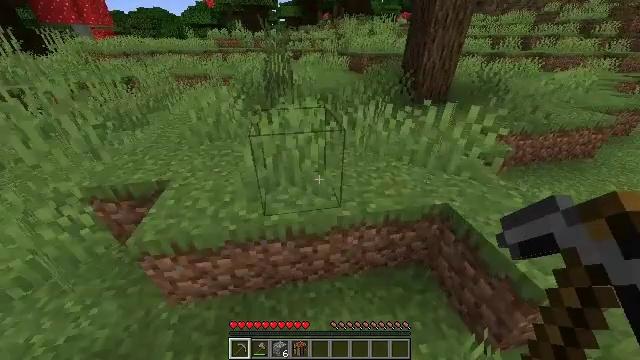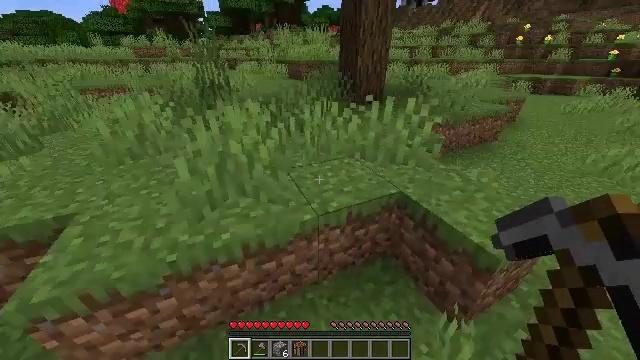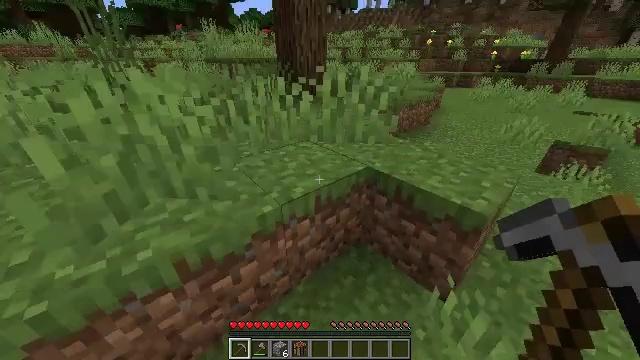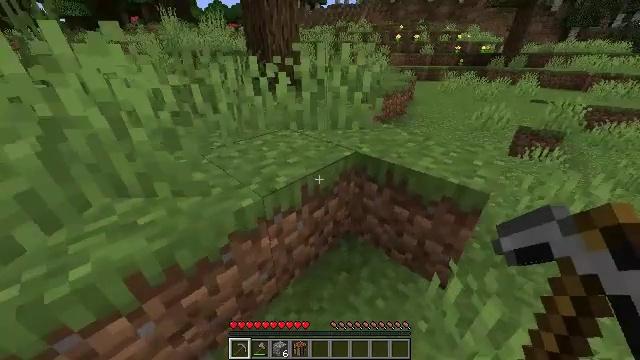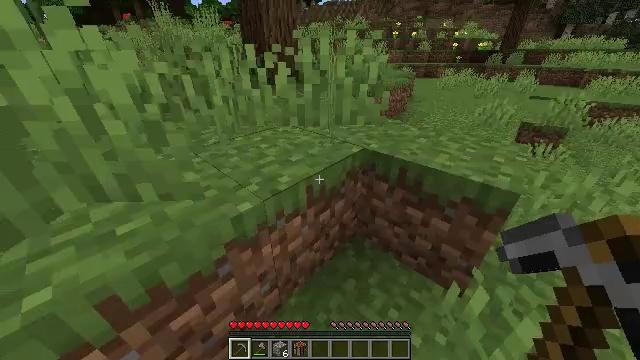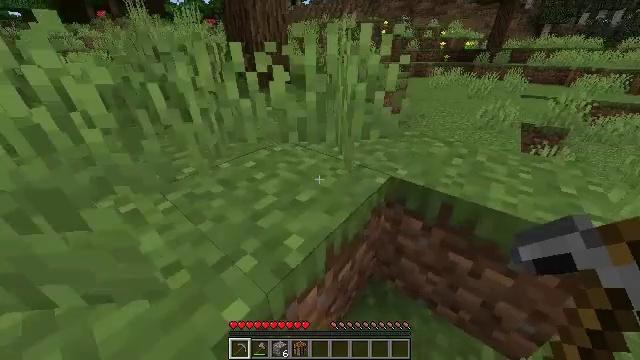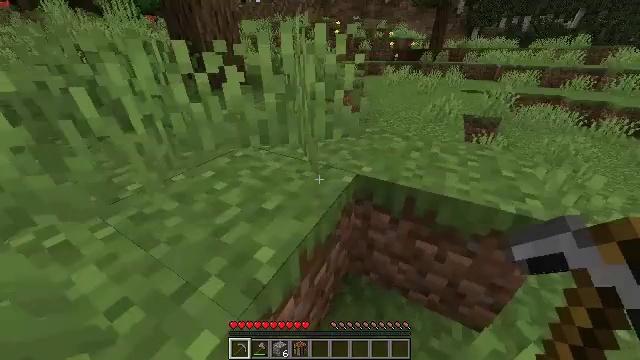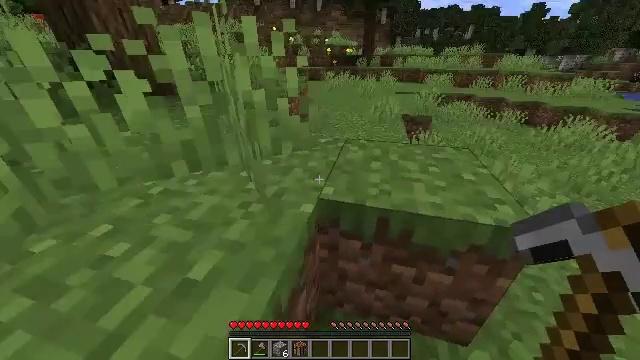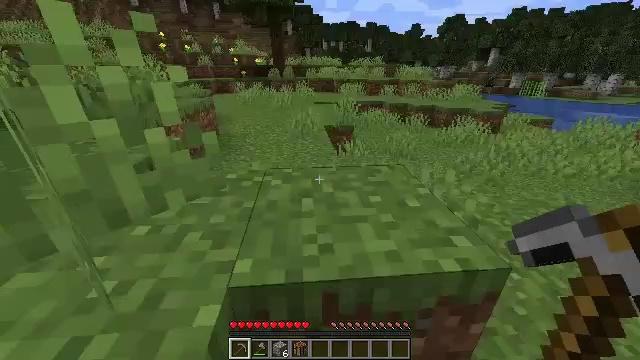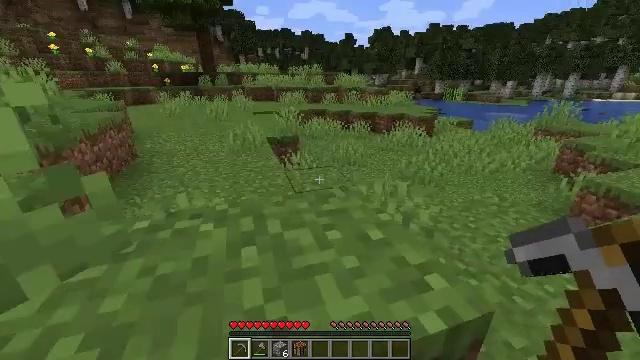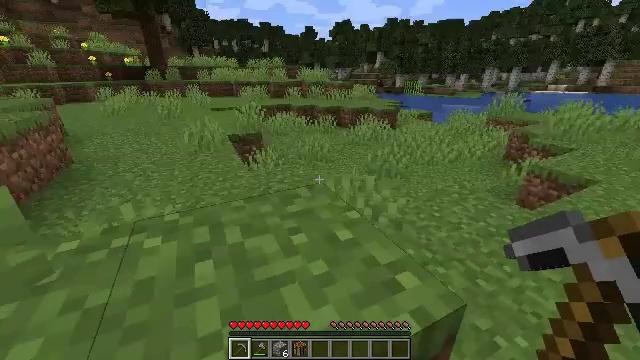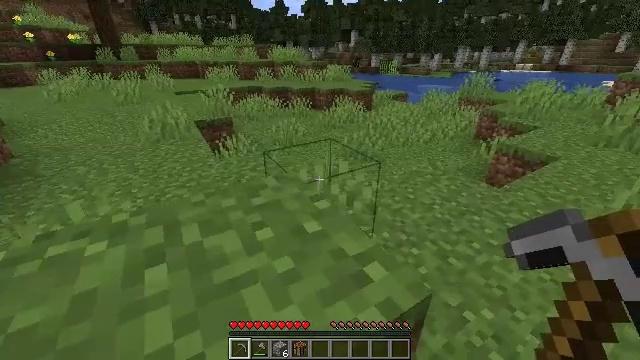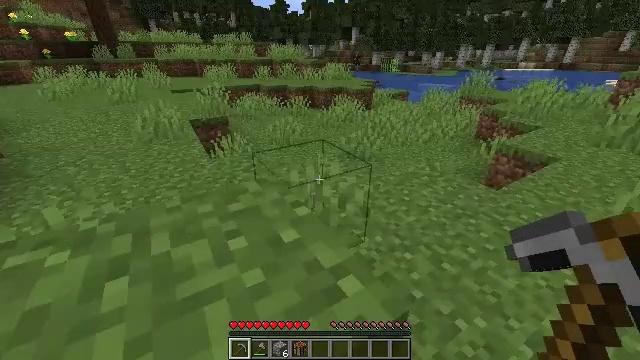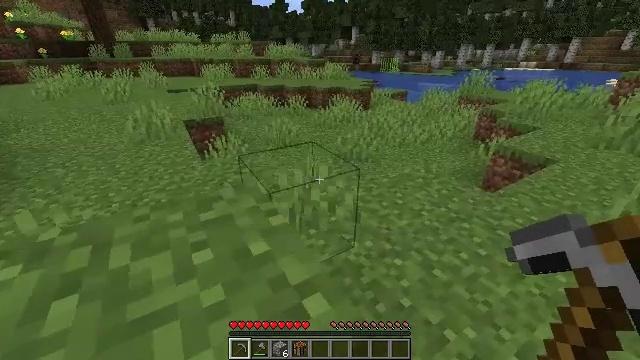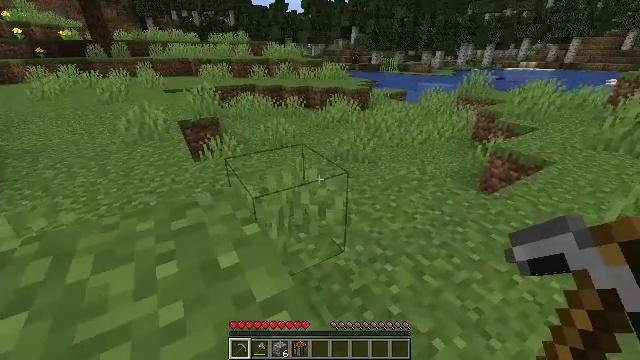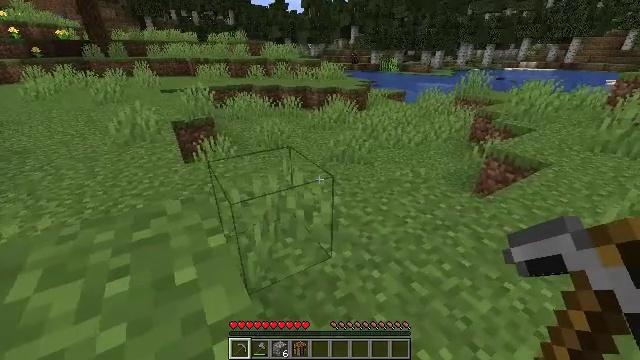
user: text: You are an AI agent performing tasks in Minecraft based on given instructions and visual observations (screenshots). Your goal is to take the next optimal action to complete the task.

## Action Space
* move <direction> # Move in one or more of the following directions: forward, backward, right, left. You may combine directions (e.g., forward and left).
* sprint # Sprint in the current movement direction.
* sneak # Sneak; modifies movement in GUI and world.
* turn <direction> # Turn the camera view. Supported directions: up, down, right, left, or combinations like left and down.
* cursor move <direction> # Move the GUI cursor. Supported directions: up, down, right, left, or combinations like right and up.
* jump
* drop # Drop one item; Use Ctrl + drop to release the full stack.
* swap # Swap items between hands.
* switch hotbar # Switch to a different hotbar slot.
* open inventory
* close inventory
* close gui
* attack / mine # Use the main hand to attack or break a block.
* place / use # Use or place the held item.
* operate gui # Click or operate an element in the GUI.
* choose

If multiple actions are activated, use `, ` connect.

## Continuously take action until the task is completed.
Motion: motion action
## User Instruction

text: Harvest tall grass for seeds.
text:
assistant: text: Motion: move forward, turn right and up
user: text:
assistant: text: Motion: move forward, turn right and up
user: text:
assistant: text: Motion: move forward, turn right
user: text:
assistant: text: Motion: move forward
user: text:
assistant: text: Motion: move forward, turn right
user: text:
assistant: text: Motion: move forward, turn right
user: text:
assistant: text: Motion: move forward, turn right and up
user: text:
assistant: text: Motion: move forward, turn right and up
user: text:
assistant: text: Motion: move forward, turn right and up
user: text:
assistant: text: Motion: move forward, turn right
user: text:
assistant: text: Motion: move forward, turn right and down
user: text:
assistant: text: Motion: move forward
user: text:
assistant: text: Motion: move forward
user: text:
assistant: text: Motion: move forward
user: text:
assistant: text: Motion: move forward
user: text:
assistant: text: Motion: move forward
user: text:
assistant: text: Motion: move forward, turn right
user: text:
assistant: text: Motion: move forward and move right
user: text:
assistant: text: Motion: move forward and move right
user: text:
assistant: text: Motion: move forward and move right
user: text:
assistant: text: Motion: move forward and move right, turn left
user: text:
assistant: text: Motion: move forward, turn left
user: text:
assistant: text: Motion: move forward, turn left
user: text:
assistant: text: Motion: move forward, turn left and up
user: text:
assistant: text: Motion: move forward, turn left and up
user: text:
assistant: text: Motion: move forward, turn left and up
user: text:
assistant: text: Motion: move forward, turn left and up
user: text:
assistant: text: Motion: turn left and up
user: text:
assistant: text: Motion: turn up
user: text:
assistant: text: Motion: turn right and up